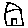
Label: house